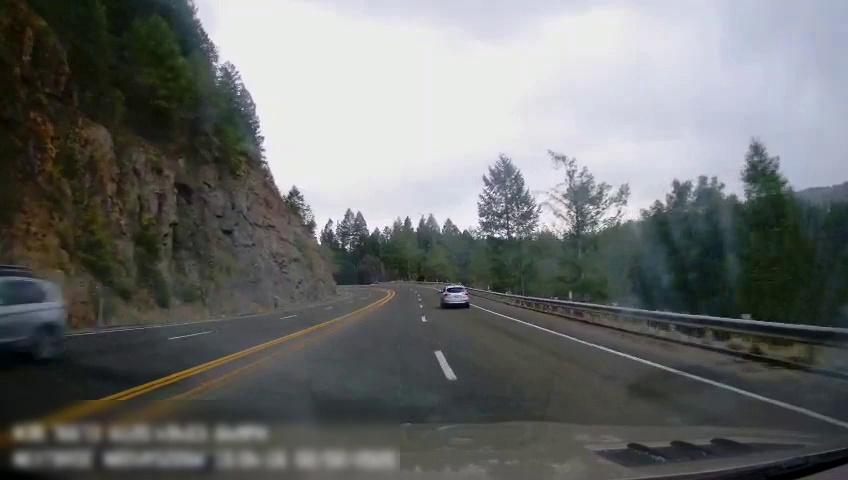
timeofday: Day
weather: Cloudy
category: Drivable Space
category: Vehicles | Car
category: Vehicles | Car
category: Lanes | Alternate Lane
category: Lanes | Alternate Lane
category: Lanes | Alternate Lane
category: Lanes | Current Lane
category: Lanes | Current Lane
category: Lanes | Alternate Lane